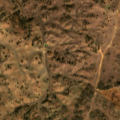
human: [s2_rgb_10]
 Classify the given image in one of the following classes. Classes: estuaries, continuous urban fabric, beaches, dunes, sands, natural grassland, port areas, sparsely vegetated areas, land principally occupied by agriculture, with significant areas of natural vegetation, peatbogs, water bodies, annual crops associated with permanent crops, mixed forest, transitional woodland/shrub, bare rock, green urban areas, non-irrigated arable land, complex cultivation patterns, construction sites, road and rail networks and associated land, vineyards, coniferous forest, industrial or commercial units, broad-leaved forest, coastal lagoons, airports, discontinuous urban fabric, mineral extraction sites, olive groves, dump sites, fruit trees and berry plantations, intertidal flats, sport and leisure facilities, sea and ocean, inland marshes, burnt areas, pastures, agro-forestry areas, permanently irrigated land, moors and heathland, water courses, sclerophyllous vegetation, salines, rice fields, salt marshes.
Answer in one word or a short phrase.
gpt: non-irrigated arable land, pastures, complex cultivation patterns, agro-forestry areas, sclerophyllous vegetation